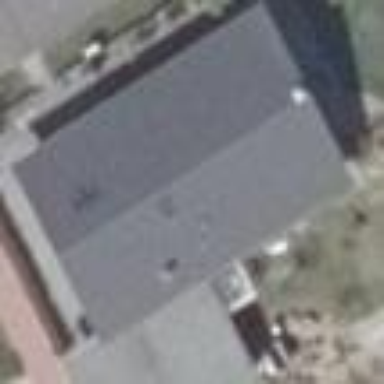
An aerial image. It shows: Detached building.